Interaction volume radius: 5 \u00c5
Interaction volume height: 25 \u00c5
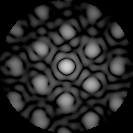
Disorder parameter: 0.2712